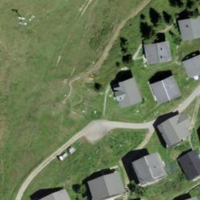
EUNIS habitat code: 26
Species observed at this site:
Alnus alnobetula
Nucifraga caryocatactes
Pyrrhocorax graculus